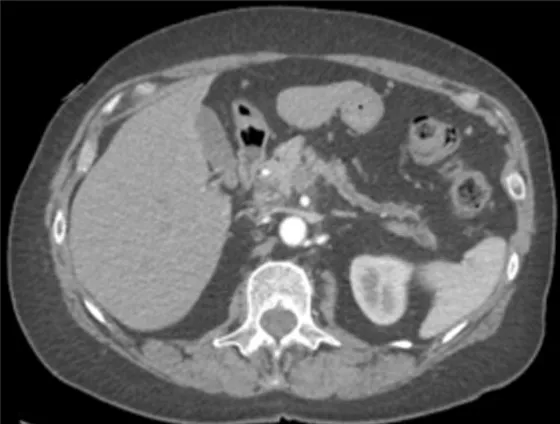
With ill-defined soft tissue encasing the proximal splenic artery, common hepatic artery, distal celiac axis, and superior mesenteric artery.
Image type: radiology (ct)